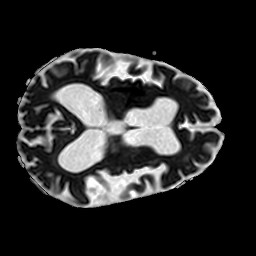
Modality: ADC
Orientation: axial
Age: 79
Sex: female
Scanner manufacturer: philips
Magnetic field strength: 3 T
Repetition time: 4.385 s
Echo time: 0.06024 s